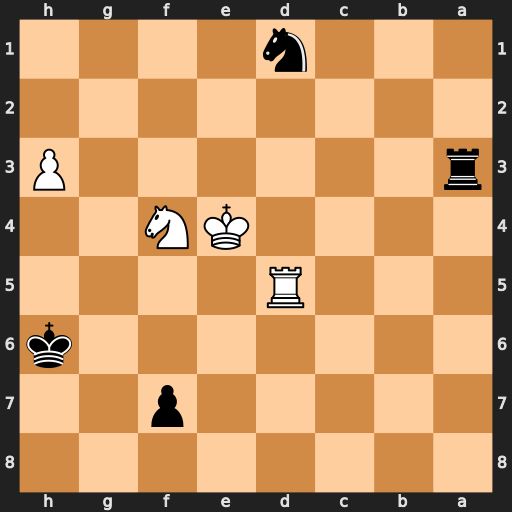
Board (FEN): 8/5p2/7k/3R4/4KN2/r6P/8/3n4
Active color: b
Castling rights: -
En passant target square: -
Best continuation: Nc3+ Kf5 Nxd5